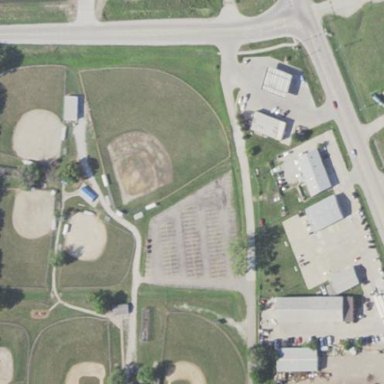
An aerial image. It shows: Grassy pitch designated for softball leisure sports.